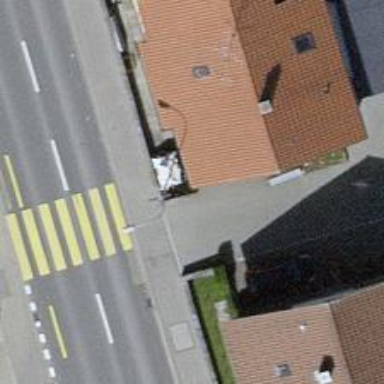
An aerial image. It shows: Footway with zebra crossing.